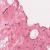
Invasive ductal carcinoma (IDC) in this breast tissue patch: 0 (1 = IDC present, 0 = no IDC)